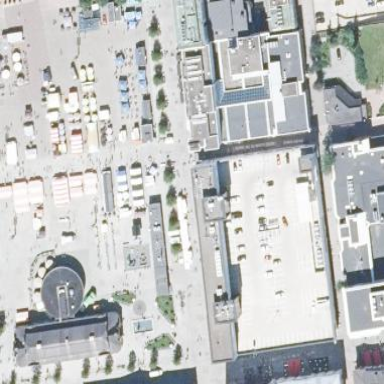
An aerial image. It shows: Mall building.